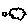
Label: cloud